Question: is there some equivalent of 'this' that can be derived from 'e.target'
'e.target' can be a child of 'this'.
you could do '$(e.target).closest("a")' if you know what the selector is for the element that the click function is bound to.
But, what if you don't know the selector?
---
:
for clarification:
I'm experiencing a
'TypeError: Cannot call method 'createDocumentFragment' of undefined' error when I try to test a click function.
I have bound a click function to an element like so:
'$(".original_list_trigger").click(Helpers.originalTextButtonClick);'
and that is defined like this:
'''
Helpers: {
originalTextButtonClick: function(e) {
var self = $(this);
console.log(self);
...
}...}
'''
console.log(self) doesn't give an element, but the function itself, which isn't what I want. $(this) should be the element that has the function bound to the click event, right?
This is $(this):
so, it looks like $(this), is the object 'Helpers'... :-
---
UPDATE:
Basically, I'm dumb.
the problem was being caused by this being invoked:
'Helpers.originalTextButtonClick();' <- I wasn't passing anything as e, so.. of course e.anything wouldn't be defined.
Since I'm running tests through Jasmine, <URL>
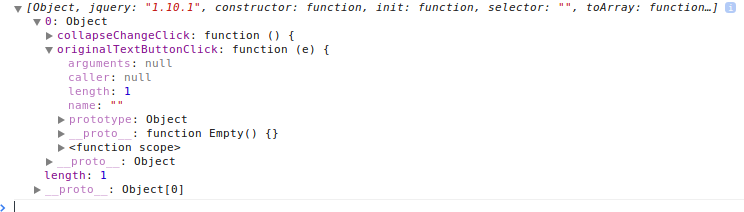
Answer: Take a look at the currentTarget prop
'''
$("p").click(function(event) {
alert( event.currentTarget === this ); // true
});
'''
<URL>
after edits:
originalTextButtonClick: function(e) {
var self = $(e.currentTarget);
console.log(self);
...
}